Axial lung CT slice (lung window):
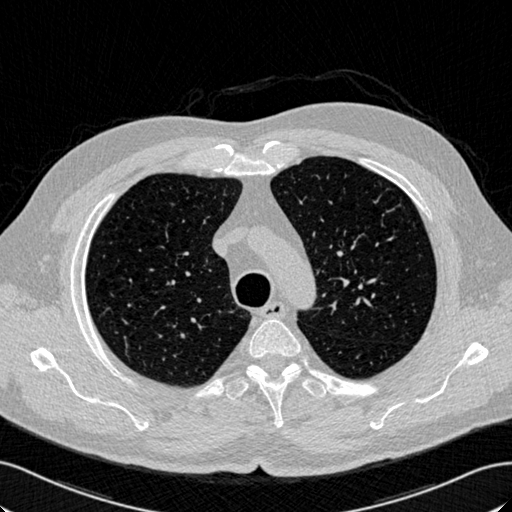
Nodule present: no